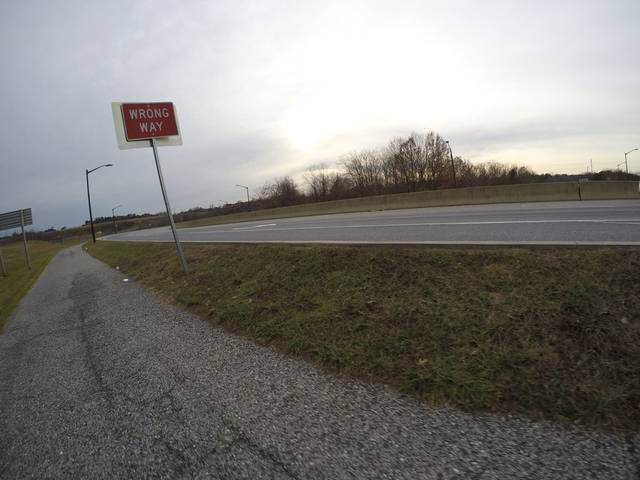
Region: United States
Coordinates: 39.177, -76.69